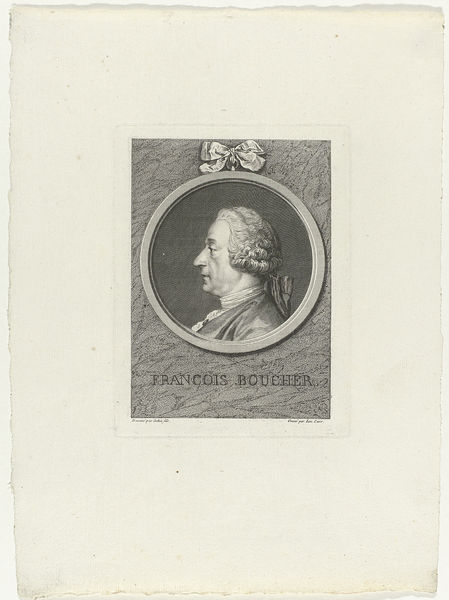
Titel: Portret François Boucher
Künstler: Laurent Cars
Standort: Amsterdam
Institution: Rijksmuseum
Schlagwörter: hair, lace, nose, portrait, print, profile, man, head, paper, black and white, frame, oval, chin, coat, etching, monochrome, french, small, history, ink, lines, book, boucher, bow, royalty, text, medallion, necktie, francois boucher, circular, francois, francis boucher, hairtie, francios, fancois boucher, autobiography